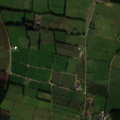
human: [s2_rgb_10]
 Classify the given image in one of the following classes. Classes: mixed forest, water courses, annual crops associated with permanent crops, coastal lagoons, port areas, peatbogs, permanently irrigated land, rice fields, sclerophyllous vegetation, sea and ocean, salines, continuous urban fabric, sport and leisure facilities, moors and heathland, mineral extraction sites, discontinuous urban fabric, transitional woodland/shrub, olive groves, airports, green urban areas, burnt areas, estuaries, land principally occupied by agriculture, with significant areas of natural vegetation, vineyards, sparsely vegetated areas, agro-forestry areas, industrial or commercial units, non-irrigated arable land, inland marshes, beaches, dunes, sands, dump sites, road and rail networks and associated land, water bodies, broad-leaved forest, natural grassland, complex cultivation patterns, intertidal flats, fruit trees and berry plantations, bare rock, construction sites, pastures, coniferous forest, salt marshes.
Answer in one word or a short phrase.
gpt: pastures, coniferous forest